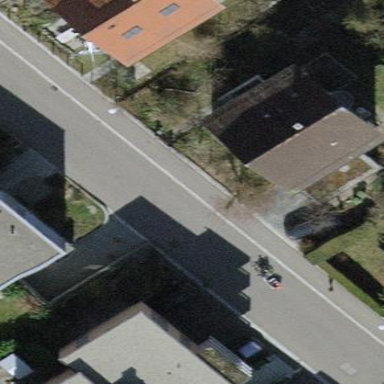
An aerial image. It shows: Building with tile roof.